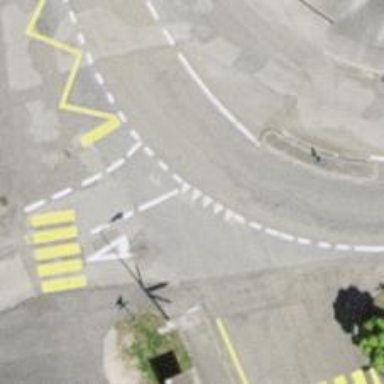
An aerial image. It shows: Road with "give way" sign.